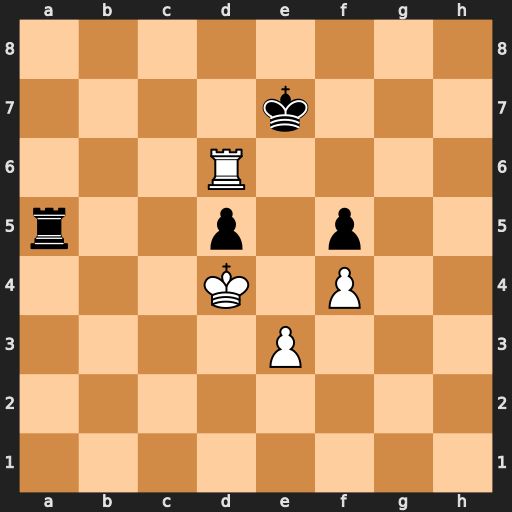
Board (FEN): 8/4k3/3R4/r2p1p2/3K1P2/4P3/8/8
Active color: w
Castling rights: -
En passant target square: -
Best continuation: Rxd5 Ra3 Rxf5